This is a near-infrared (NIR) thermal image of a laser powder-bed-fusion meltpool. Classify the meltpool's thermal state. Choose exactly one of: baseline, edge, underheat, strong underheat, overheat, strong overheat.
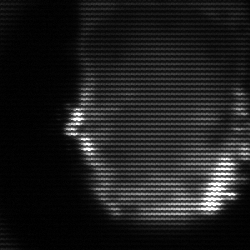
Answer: baseline